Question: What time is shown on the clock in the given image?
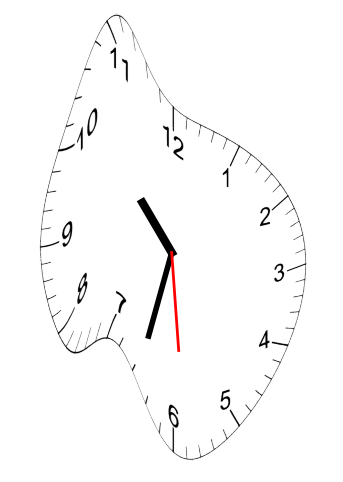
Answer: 10:32:29